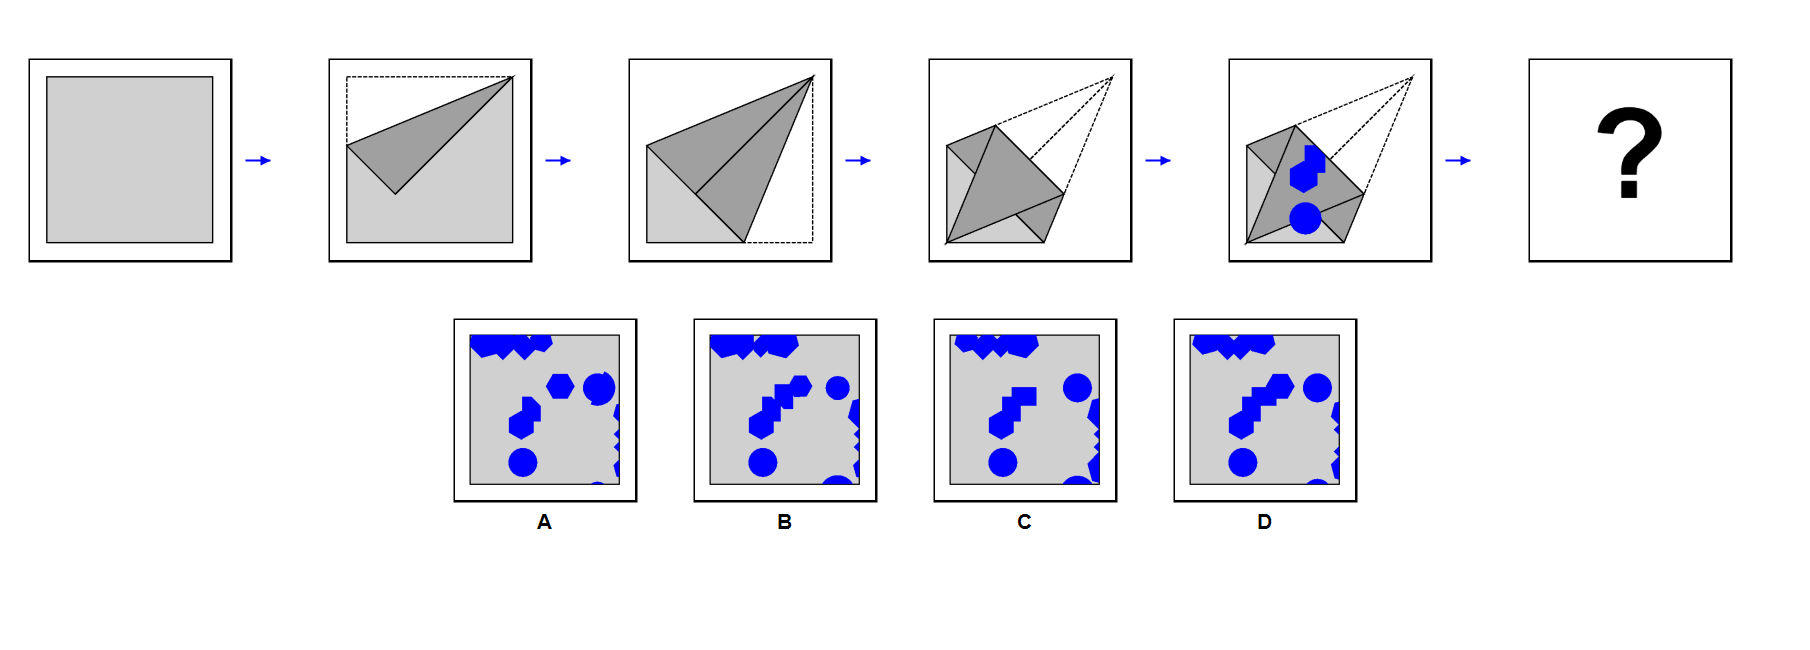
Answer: D